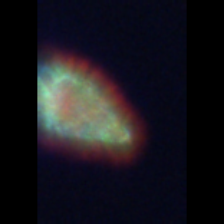
Taxon: Ciliates
Group: Other